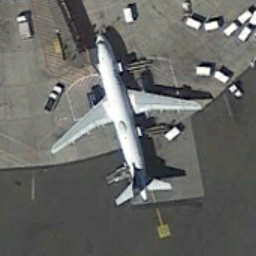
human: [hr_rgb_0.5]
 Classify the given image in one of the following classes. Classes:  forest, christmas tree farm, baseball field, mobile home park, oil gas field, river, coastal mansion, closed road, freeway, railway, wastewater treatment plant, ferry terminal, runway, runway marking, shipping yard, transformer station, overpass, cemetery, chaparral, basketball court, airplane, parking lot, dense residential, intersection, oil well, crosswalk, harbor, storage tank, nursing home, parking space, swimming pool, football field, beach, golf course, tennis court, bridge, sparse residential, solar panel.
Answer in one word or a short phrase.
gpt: airplane